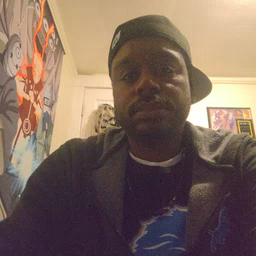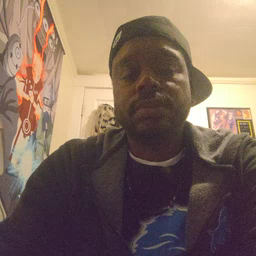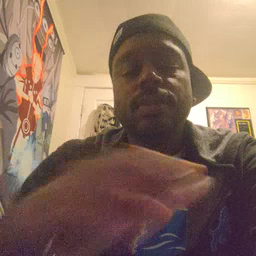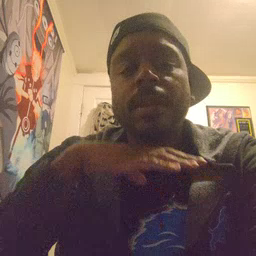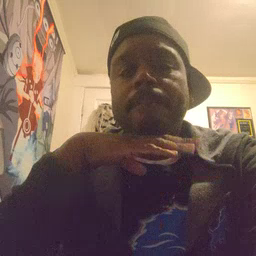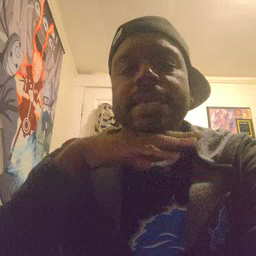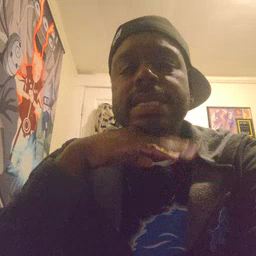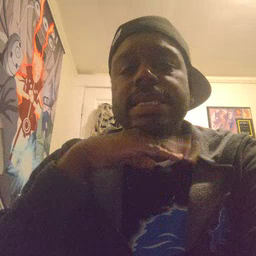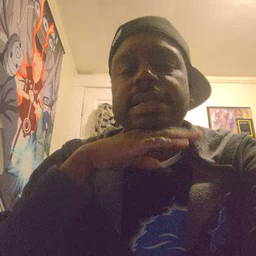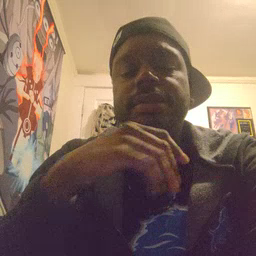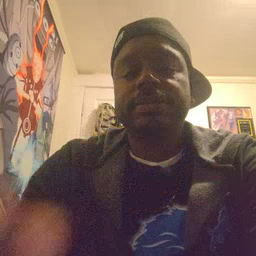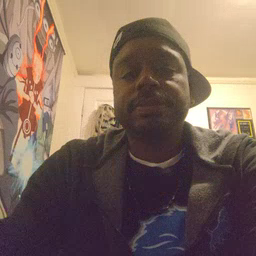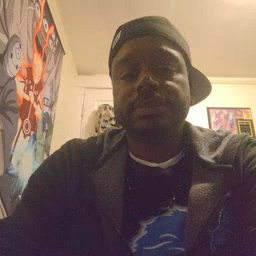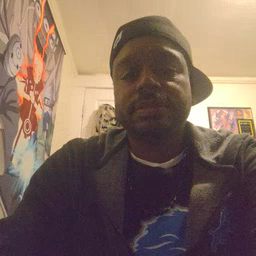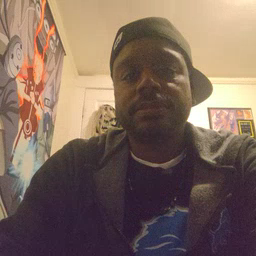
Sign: pig